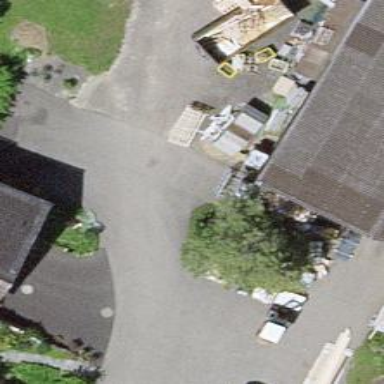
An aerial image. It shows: Farm shop.